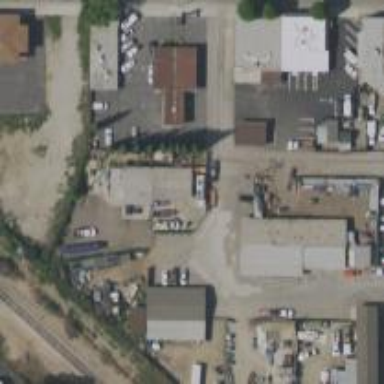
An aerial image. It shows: Alley classified as service road.